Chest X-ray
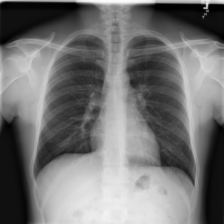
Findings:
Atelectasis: negative
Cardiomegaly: negative
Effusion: negative
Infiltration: negative
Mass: negative
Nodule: negative
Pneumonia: negative
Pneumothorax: negative
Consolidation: negative
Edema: negative
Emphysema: negative
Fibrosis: negative
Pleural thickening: negative
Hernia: negative